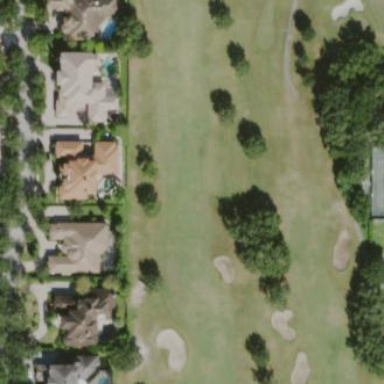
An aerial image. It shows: Golf fairway in the image.